Question: I'm creating a list view that I want to scroll smoothly.
I am currently designing the row in my XML file, and am wondering which layout view to choose. I want a row layout similar to this:

Mine will have an 'ImageView' on the left, then two rows of 'TextView''s on top of each other. (The orb on that picture needed)
So what is the most efficient (when it comes to drawing) layout to use? Options I'm considering are 'TableLayout', 'RelativeLayout' and 'LinearLayout' (horizontal).
---
My list adapter is already very efficient and uses the viewholder pattern as well as pre-computation of 'TextView' textand other optimisations to get maximum efficiency there. This question was specifically about the of the list row, though your help is appreciated!
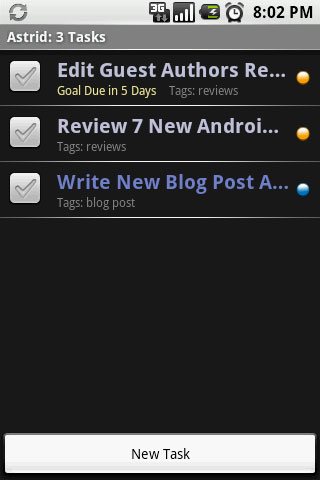
Answer: I suggest you to use a 'RelativeLayout' so you can choose where to place every single component. Basically, on the left side the imageview, then 2 textview one above the other. Optionally, the image on the right side.
'''
<?xml version="1.0" encoding="utf-8"?>
<RelativeLayout xmlns:android="http://schemas.android.com/apk/res/android"
android:layout_width="fill_parent"
android:layout_height="100dip"
android:padding="3dip" >
<ImageView
android:id="@+id/image"
android:layout_width="wrap_content"
android:layout_height="wrap_content"
android:padding="5dip"
android:layout_alignParentLeft="true"
android:layout_alignParentTop="true"
android:src="@drawable/icon" />
<TextView
android:id="@+id/first_txt"
android:layout_width="wrap_content"
android:layout_height="wrap_content"
android:layout_alignTop="@+id/image"
android:layout_toRightOf="@+id/image"
android:textSize="30dp"
android:textColor="#ffffff"
android:text="Medium Text" />
<TextView
android:id="@+id/second_txt"
android:layout_width="wrap_content"
android:layout_height="wrap_content"
android:layout_alignLeft="@+id/first_txt"
android:layout_below="@+id/first_txt"
android:textSize="20dp"
android:textColor="#0481ab"
android:text="Small Text"/>
<ImageView
android:id="@+id/right_image"
android:layout_width="wrap_content"
android:layout_height="wrap_content"
android:padding="5dip"
android:layout_alignParentRight="true"
android:layout_centerVertical="true"
android:src="@drawable/icon" />
</RelativeLayout>
'''